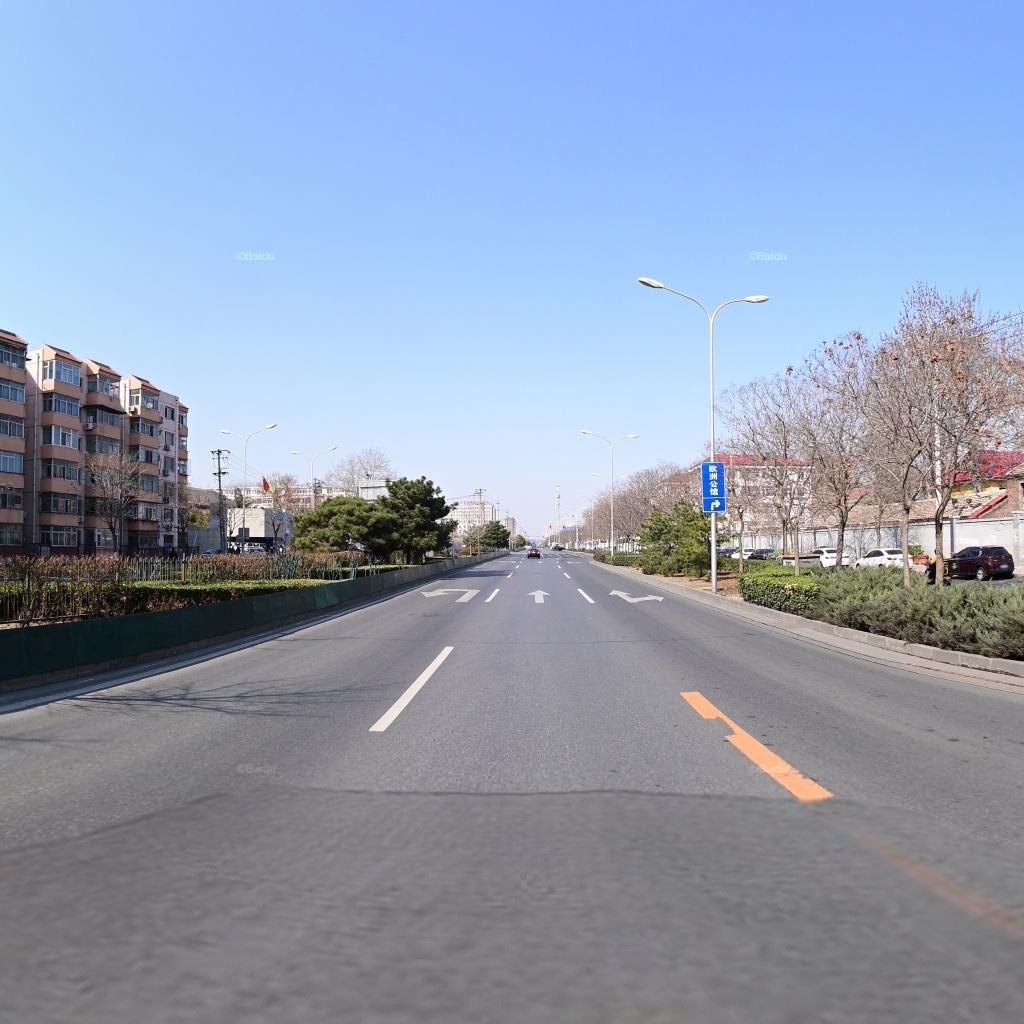
Region: Haidian
Road damage annotations: transverse crack